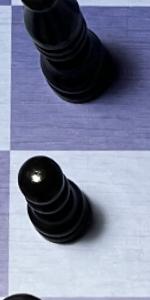
Label: Pawn_Black